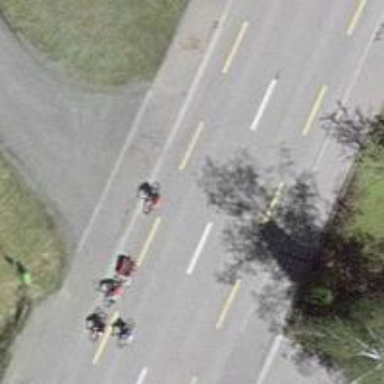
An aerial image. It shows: Primary highway with asphalt surface. It also has lane for cyclists on both sides.